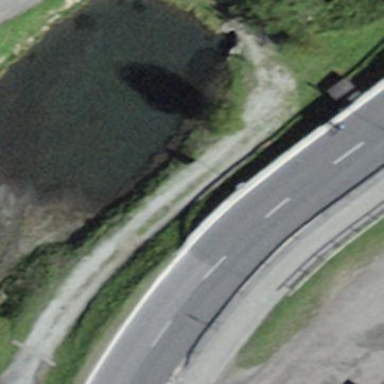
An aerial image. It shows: Pond surrounded by natural water.